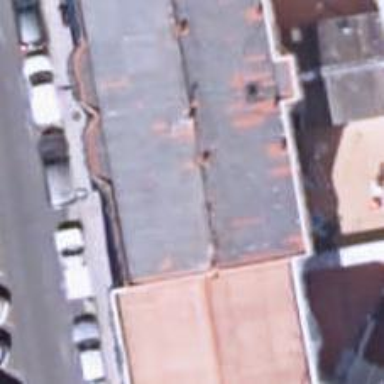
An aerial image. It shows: Pub.